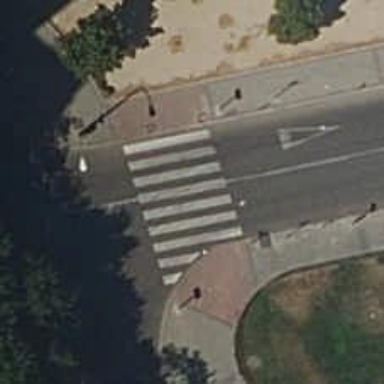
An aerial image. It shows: Marked crossing on the road with clear markings.